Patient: sex M, age 47
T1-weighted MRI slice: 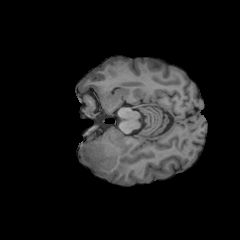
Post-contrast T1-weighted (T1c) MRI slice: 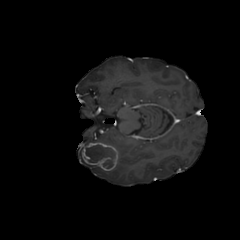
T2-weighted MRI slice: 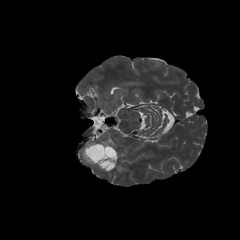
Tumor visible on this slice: yes
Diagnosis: Glioblastoma, IDH-wildtype
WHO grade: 4